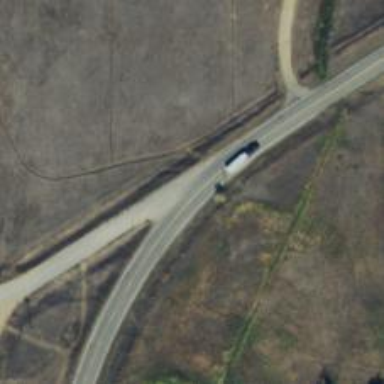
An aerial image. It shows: Tertiary road.